Field crop: maize
Growth stage: 2
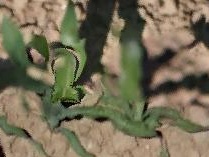
Species: maize